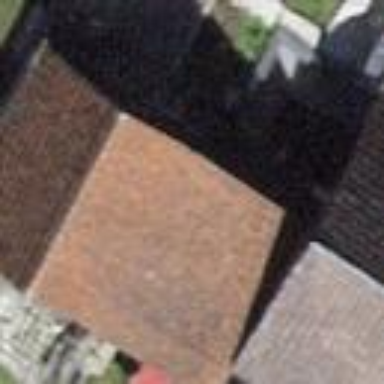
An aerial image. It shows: Shed.